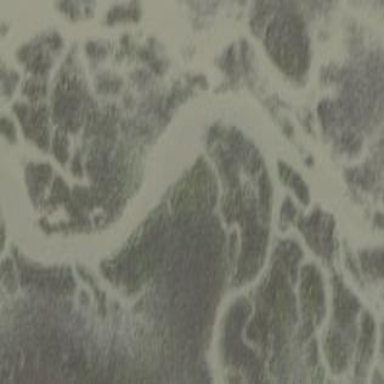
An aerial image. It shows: Saltmarsh wetland.